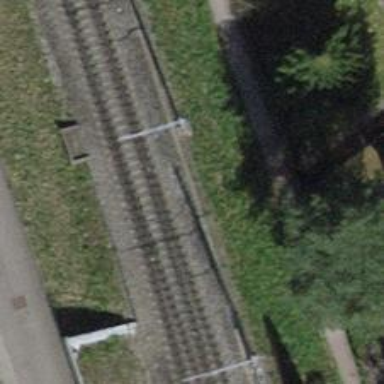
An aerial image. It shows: Single railway track with electrified contact line.